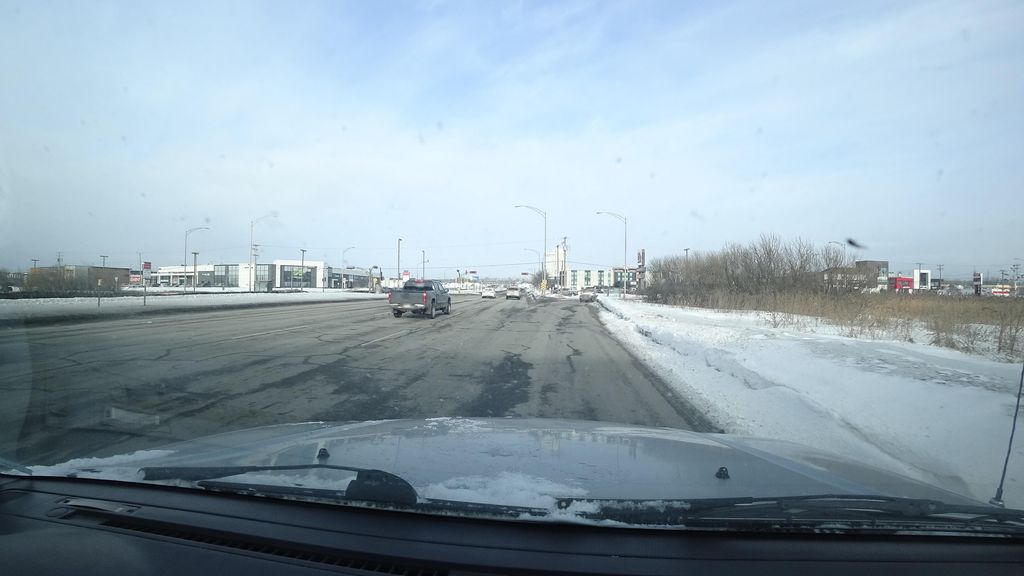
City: quebec_city